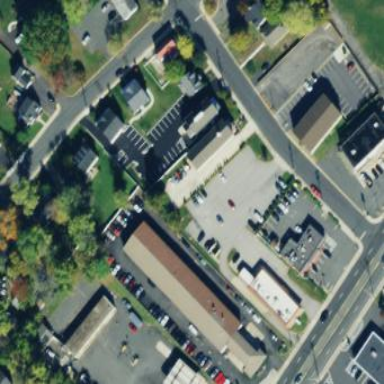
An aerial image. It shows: Retail area.